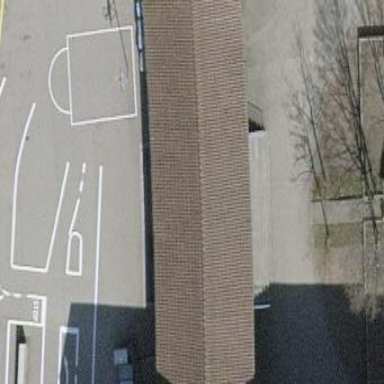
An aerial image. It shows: School building.